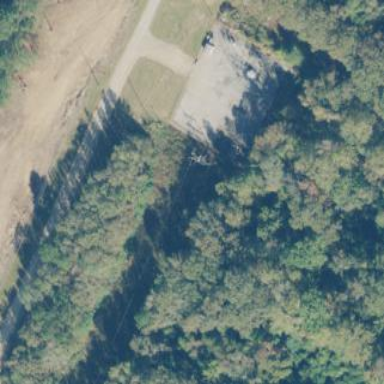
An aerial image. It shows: Industrial substation surrounded by fence.